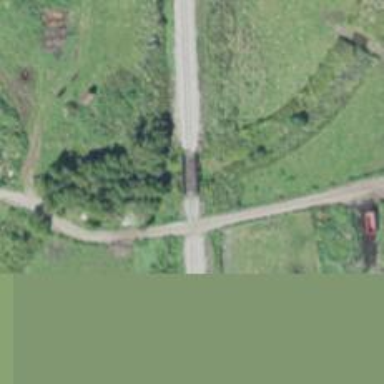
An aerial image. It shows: Bridge over railway line.